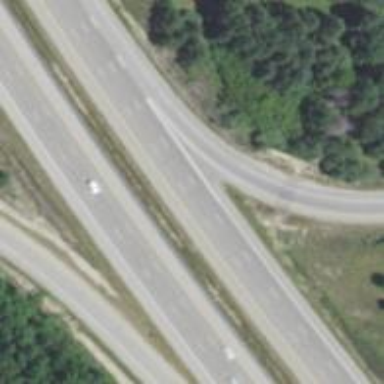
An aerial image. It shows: Asphalt motorway.